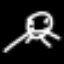
Label: frog